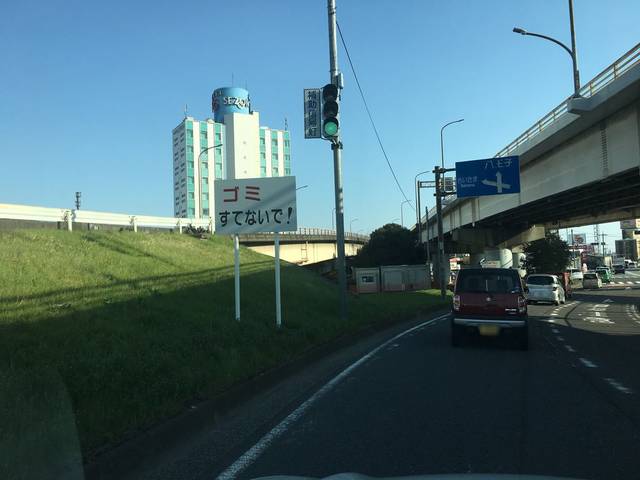
Region: Japan
Coordinates: 35.917, 139.499